Question: I'm very interested in cryptography, and since I like programming too, I decided to make a little program to encrypt files using XTEA encryption algorithm.
I got inspired from <URL>:
'''
void encipher(long *v, long *k)
{
long v0 = v[0], v1 = v[1];
long sum = 0;
long delta = 0x9e3779b9;
short rounds = 32;
for(uint32 i = 0; i<rounds; i++)
{
v0 += (((v1 << 4) ^ (v1 >> 5)) + v1) ^ (sum + k[sum & 3]);
sum += delta;
v1 += (((v0 << 4) ^ (v0 >> 5)) + v0) ^ (sum + k[(sum>>11) & 3]);
}
v[0] = v1;
v[1] = v1;
}
'''
Now when I want to use it, I wrote this code:
'''
long data[2]; // v0 and v1, 64bits
data[0] = 1;
data[1] = 1;
long key[4]; // 4 * 4 bytes = 16bytes = 128bits
*key = 123; // sets the key
cout << "READ: " << data[0] << endl << " " << data[1] << endl;
encipher(data, key);
cout << "ENCIPHERED: " << data[0] << endl << " " << data[1] << endl;
decipher(data, key);
cout << "DECIPHERED: " << data[0] << endl << " " << data[1] << endl;
'''
I always get either run-time crash or wrong decipher text:

I do understand the basics of the program, but I don't really know what is wrong with my code. Why is the enciphered data<URL> the same? And why is deciphered data completely different from the starting data? Am I using the types wrong?
I hope you can help me solving my problem :) .
-
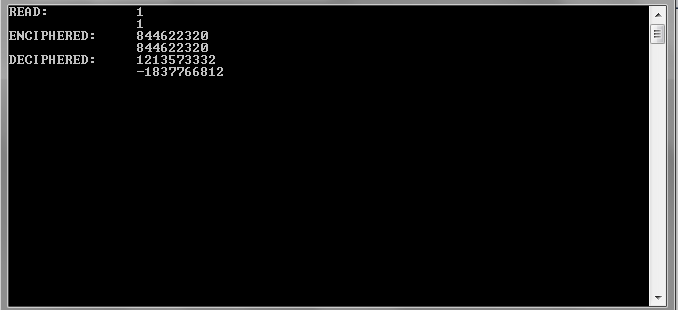
Answer: The problem is here:
'''
v[0] = v1; // should be v[0] = v0
v[1] = v1;
'''
Also, you only set the first 4 bytes of the key. The remaining 12 bytes are uninitialized.
Try something like this:
'''
key[0] = 0x12345678;
key[1] = 0x90ABCDEF;
key[2] = 0xFEDCBA09;
key[3] = 0x87654321;
'''
<URL> gives me this output:
'''
READ: 1
1
ENCIPHERED: -303182565
-<PHONE>
DECIPHERED: 1
1
'''